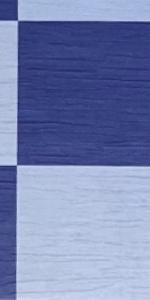
Label: Empty